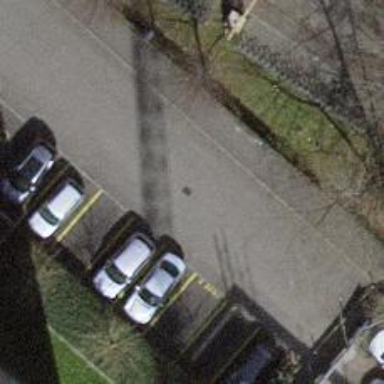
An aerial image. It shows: Road serving as parking aisle.